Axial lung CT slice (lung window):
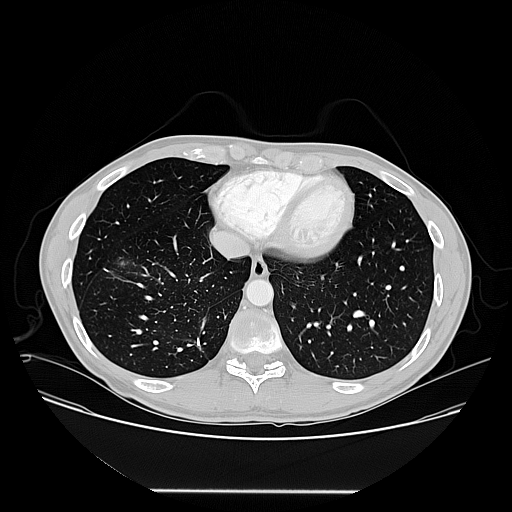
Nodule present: no